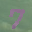
Label: 7